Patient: sex F, age 35
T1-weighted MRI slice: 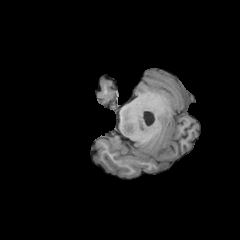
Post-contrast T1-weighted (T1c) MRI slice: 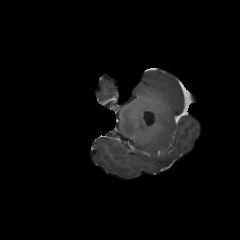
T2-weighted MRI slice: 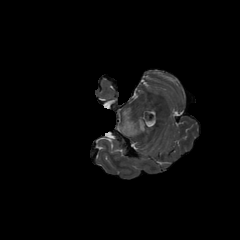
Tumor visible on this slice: yes
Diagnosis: Astrocytoma, IDH-mutant
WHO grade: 3